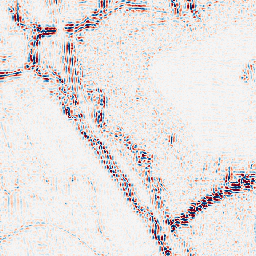
Category: wavelet
Decomposition family: wavelet_reverse_biorthogonal
Decomposition parameters: wavelet: rbio4.4
level: 2
Upsampling method: bilinear
Upsampling parameters: scale: 4
Upsampling scale: 4